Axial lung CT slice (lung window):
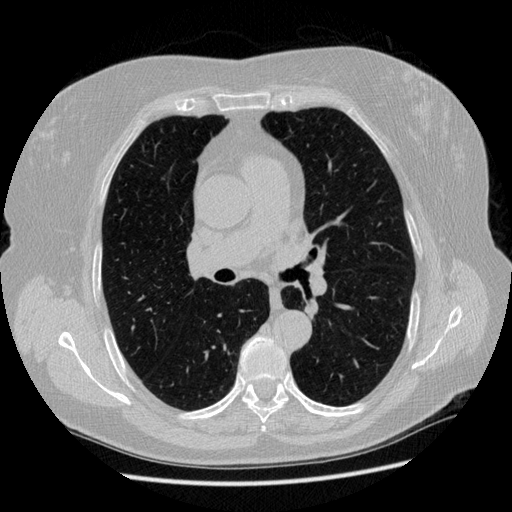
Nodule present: no